Question: What is the value of the measurement in the image?
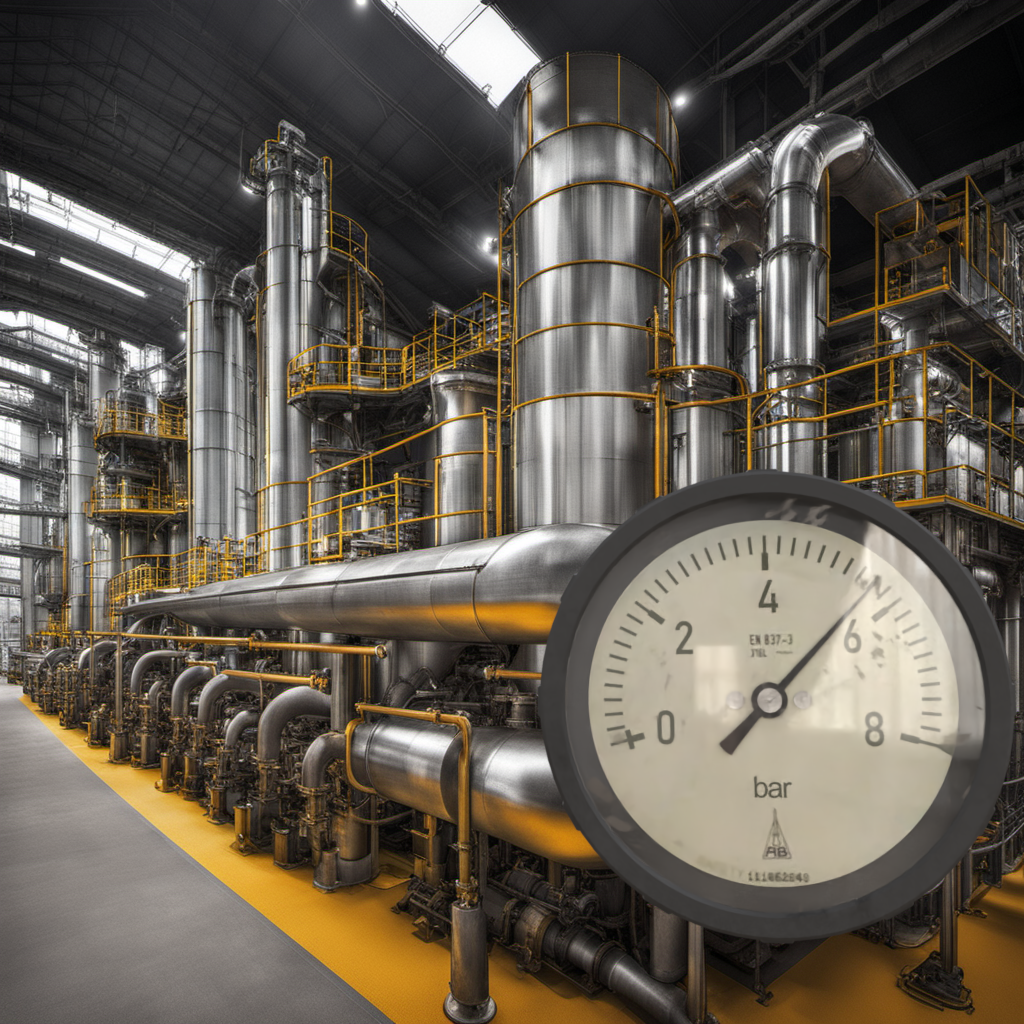
Answer: The result is 5.59
Question: What is the reading range of the measurement in the image?
Answer: The range is from 0 to 8
Question: What is the minimum and maximum reading range of this measurement?
Answer: The minimum value is 0 and the maximum value is 8